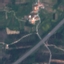
Label: Highway